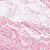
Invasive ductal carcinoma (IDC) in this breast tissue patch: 0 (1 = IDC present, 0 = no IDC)